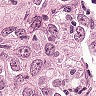
Metastatic tissue present: yes